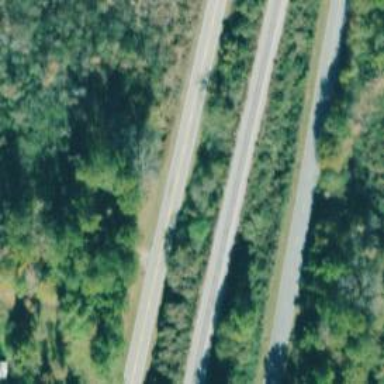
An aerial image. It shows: Culvert tunnel.